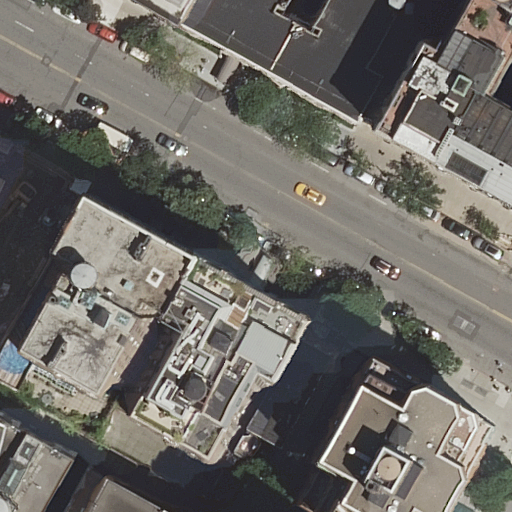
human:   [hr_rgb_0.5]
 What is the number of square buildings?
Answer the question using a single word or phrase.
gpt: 0

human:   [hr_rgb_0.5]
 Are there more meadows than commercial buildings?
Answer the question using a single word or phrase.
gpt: no

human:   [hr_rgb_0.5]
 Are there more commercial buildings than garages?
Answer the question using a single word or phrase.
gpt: no

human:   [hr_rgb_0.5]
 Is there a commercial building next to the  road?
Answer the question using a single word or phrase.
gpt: no

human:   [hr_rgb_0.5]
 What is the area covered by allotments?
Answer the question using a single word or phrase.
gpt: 0m2

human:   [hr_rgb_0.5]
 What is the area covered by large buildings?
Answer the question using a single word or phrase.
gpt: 3074m2

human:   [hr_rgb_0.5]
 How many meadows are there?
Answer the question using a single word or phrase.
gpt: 0

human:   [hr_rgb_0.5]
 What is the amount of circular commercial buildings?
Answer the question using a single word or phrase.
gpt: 0

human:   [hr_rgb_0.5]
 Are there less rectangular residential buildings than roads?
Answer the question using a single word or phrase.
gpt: no

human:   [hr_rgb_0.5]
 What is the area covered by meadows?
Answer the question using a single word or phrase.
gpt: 0m2

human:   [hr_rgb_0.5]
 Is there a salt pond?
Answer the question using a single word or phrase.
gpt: no

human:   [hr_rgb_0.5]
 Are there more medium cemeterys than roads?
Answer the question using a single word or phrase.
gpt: no

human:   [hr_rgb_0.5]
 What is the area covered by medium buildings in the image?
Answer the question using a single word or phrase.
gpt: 1195m2

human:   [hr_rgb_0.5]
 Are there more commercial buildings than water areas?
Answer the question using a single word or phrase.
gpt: no

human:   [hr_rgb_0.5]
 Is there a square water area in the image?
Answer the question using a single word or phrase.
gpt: no

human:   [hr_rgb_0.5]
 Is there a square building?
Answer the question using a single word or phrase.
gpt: no

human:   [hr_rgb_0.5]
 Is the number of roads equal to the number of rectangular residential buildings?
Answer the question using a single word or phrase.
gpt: no

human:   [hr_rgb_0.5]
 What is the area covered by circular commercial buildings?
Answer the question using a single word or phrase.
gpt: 0m2

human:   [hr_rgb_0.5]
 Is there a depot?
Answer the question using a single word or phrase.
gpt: no

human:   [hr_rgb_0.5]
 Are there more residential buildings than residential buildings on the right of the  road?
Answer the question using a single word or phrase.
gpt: yes

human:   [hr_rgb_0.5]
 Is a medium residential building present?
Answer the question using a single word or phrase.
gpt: yes

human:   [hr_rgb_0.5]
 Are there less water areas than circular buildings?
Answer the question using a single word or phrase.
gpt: no

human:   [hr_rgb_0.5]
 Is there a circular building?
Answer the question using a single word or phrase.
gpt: no

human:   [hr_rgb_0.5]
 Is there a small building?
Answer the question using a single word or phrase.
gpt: yes

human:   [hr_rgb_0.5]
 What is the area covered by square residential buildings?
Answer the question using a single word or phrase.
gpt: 0m2

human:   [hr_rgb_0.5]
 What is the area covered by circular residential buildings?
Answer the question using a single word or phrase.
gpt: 0m2

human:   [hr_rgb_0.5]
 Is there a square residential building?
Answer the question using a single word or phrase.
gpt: no

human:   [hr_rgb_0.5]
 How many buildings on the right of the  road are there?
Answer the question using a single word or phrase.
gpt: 2

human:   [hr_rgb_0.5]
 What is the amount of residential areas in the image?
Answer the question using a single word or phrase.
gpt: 0

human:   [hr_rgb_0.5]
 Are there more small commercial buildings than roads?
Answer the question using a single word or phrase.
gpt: no

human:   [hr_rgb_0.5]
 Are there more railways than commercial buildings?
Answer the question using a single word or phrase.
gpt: no

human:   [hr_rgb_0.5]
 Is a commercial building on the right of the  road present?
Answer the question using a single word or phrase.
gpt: no

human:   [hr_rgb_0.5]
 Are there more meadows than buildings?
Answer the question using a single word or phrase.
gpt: no

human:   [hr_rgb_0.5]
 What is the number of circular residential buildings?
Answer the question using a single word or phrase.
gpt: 0

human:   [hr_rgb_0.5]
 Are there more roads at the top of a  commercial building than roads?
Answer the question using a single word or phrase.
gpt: no

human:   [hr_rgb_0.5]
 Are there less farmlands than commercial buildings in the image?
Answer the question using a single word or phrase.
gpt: no